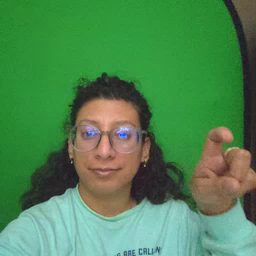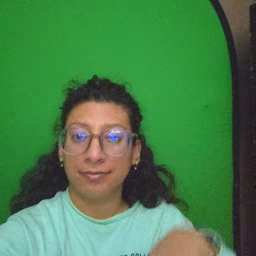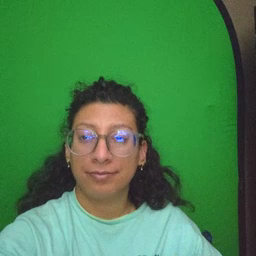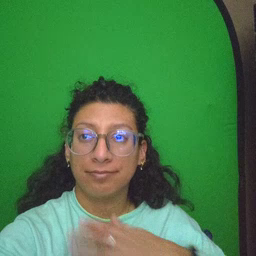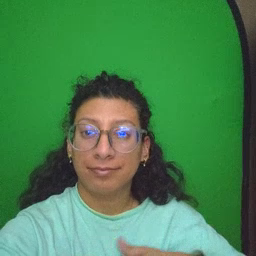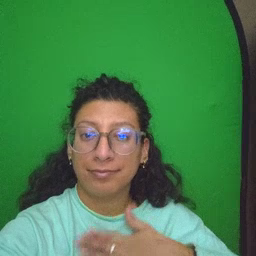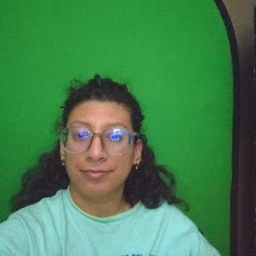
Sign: please